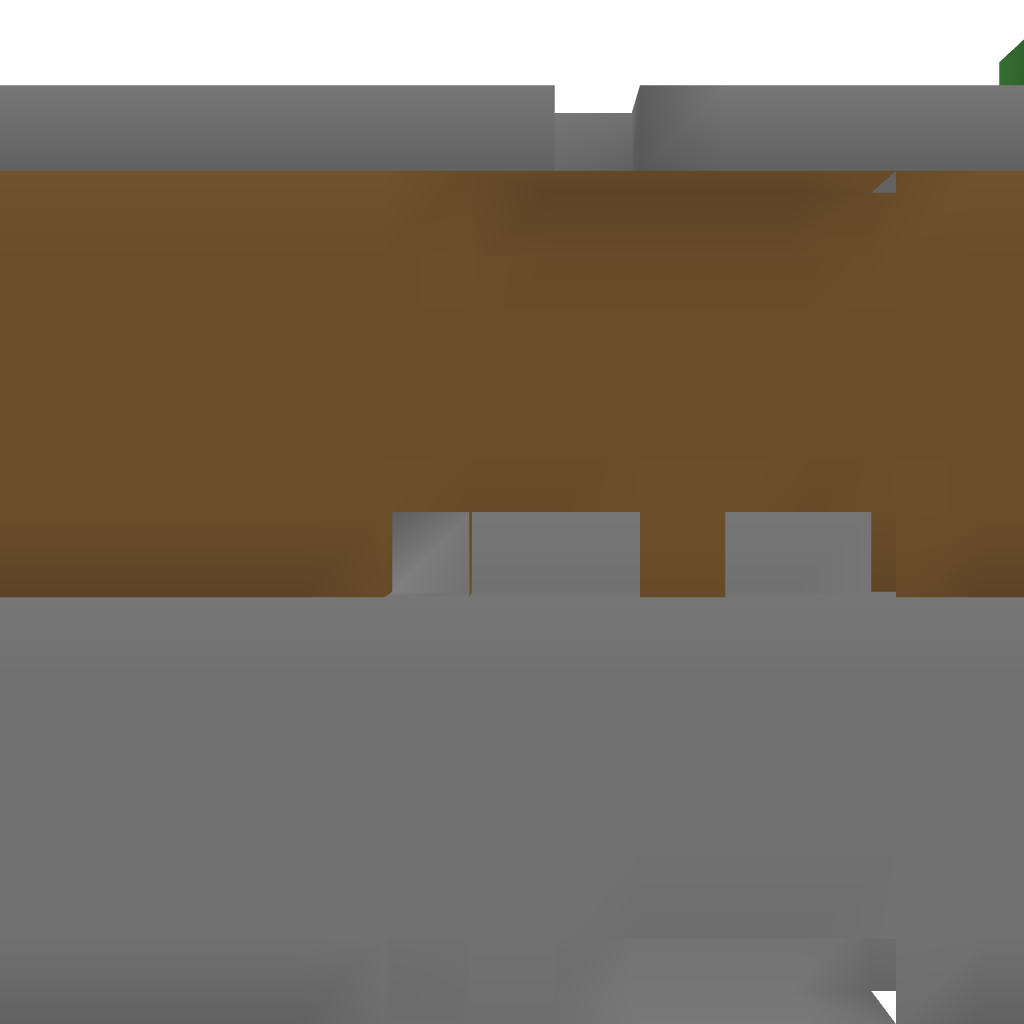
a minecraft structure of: Self Making House bad low quality